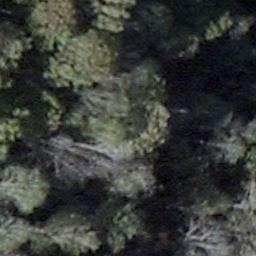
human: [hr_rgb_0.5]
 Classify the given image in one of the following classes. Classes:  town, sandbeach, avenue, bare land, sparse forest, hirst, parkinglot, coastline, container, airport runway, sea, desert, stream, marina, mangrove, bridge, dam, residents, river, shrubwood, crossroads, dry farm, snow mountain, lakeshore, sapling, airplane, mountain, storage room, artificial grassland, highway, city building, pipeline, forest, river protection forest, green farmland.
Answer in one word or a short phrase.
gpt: shrubwood